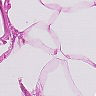
Metastatic tissue present: no